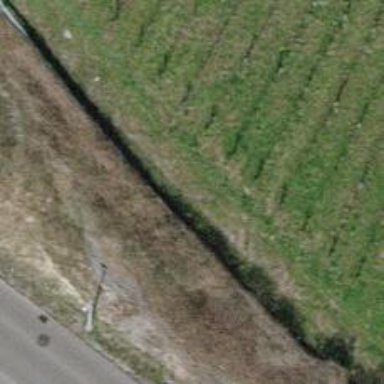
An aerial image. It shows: Grass track with grade4 surface.